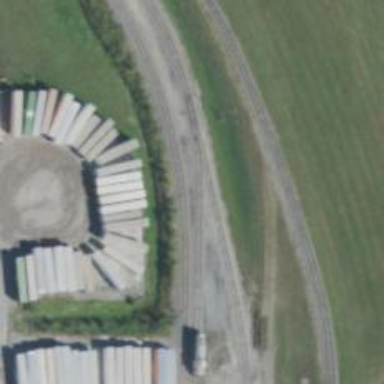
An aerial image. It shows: Railway spur service.